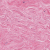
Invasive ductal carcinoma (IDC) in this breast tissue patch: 0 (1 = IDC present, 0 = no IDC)